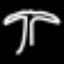
Label: palm tree